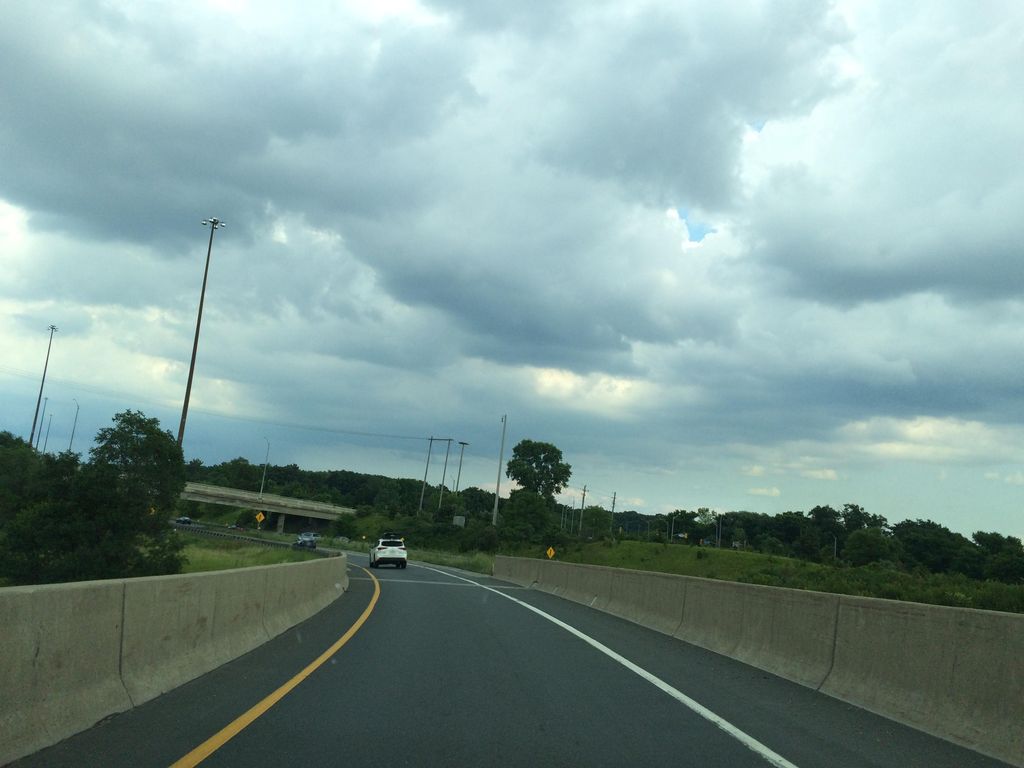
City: hamilton